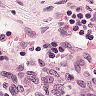
Metastatic tissue present: no